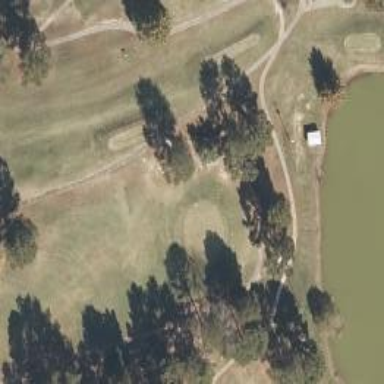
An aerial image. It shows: Golf hole.